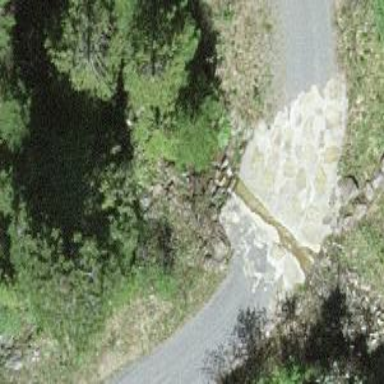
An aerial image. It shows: Culvert tunnel.